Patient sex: M
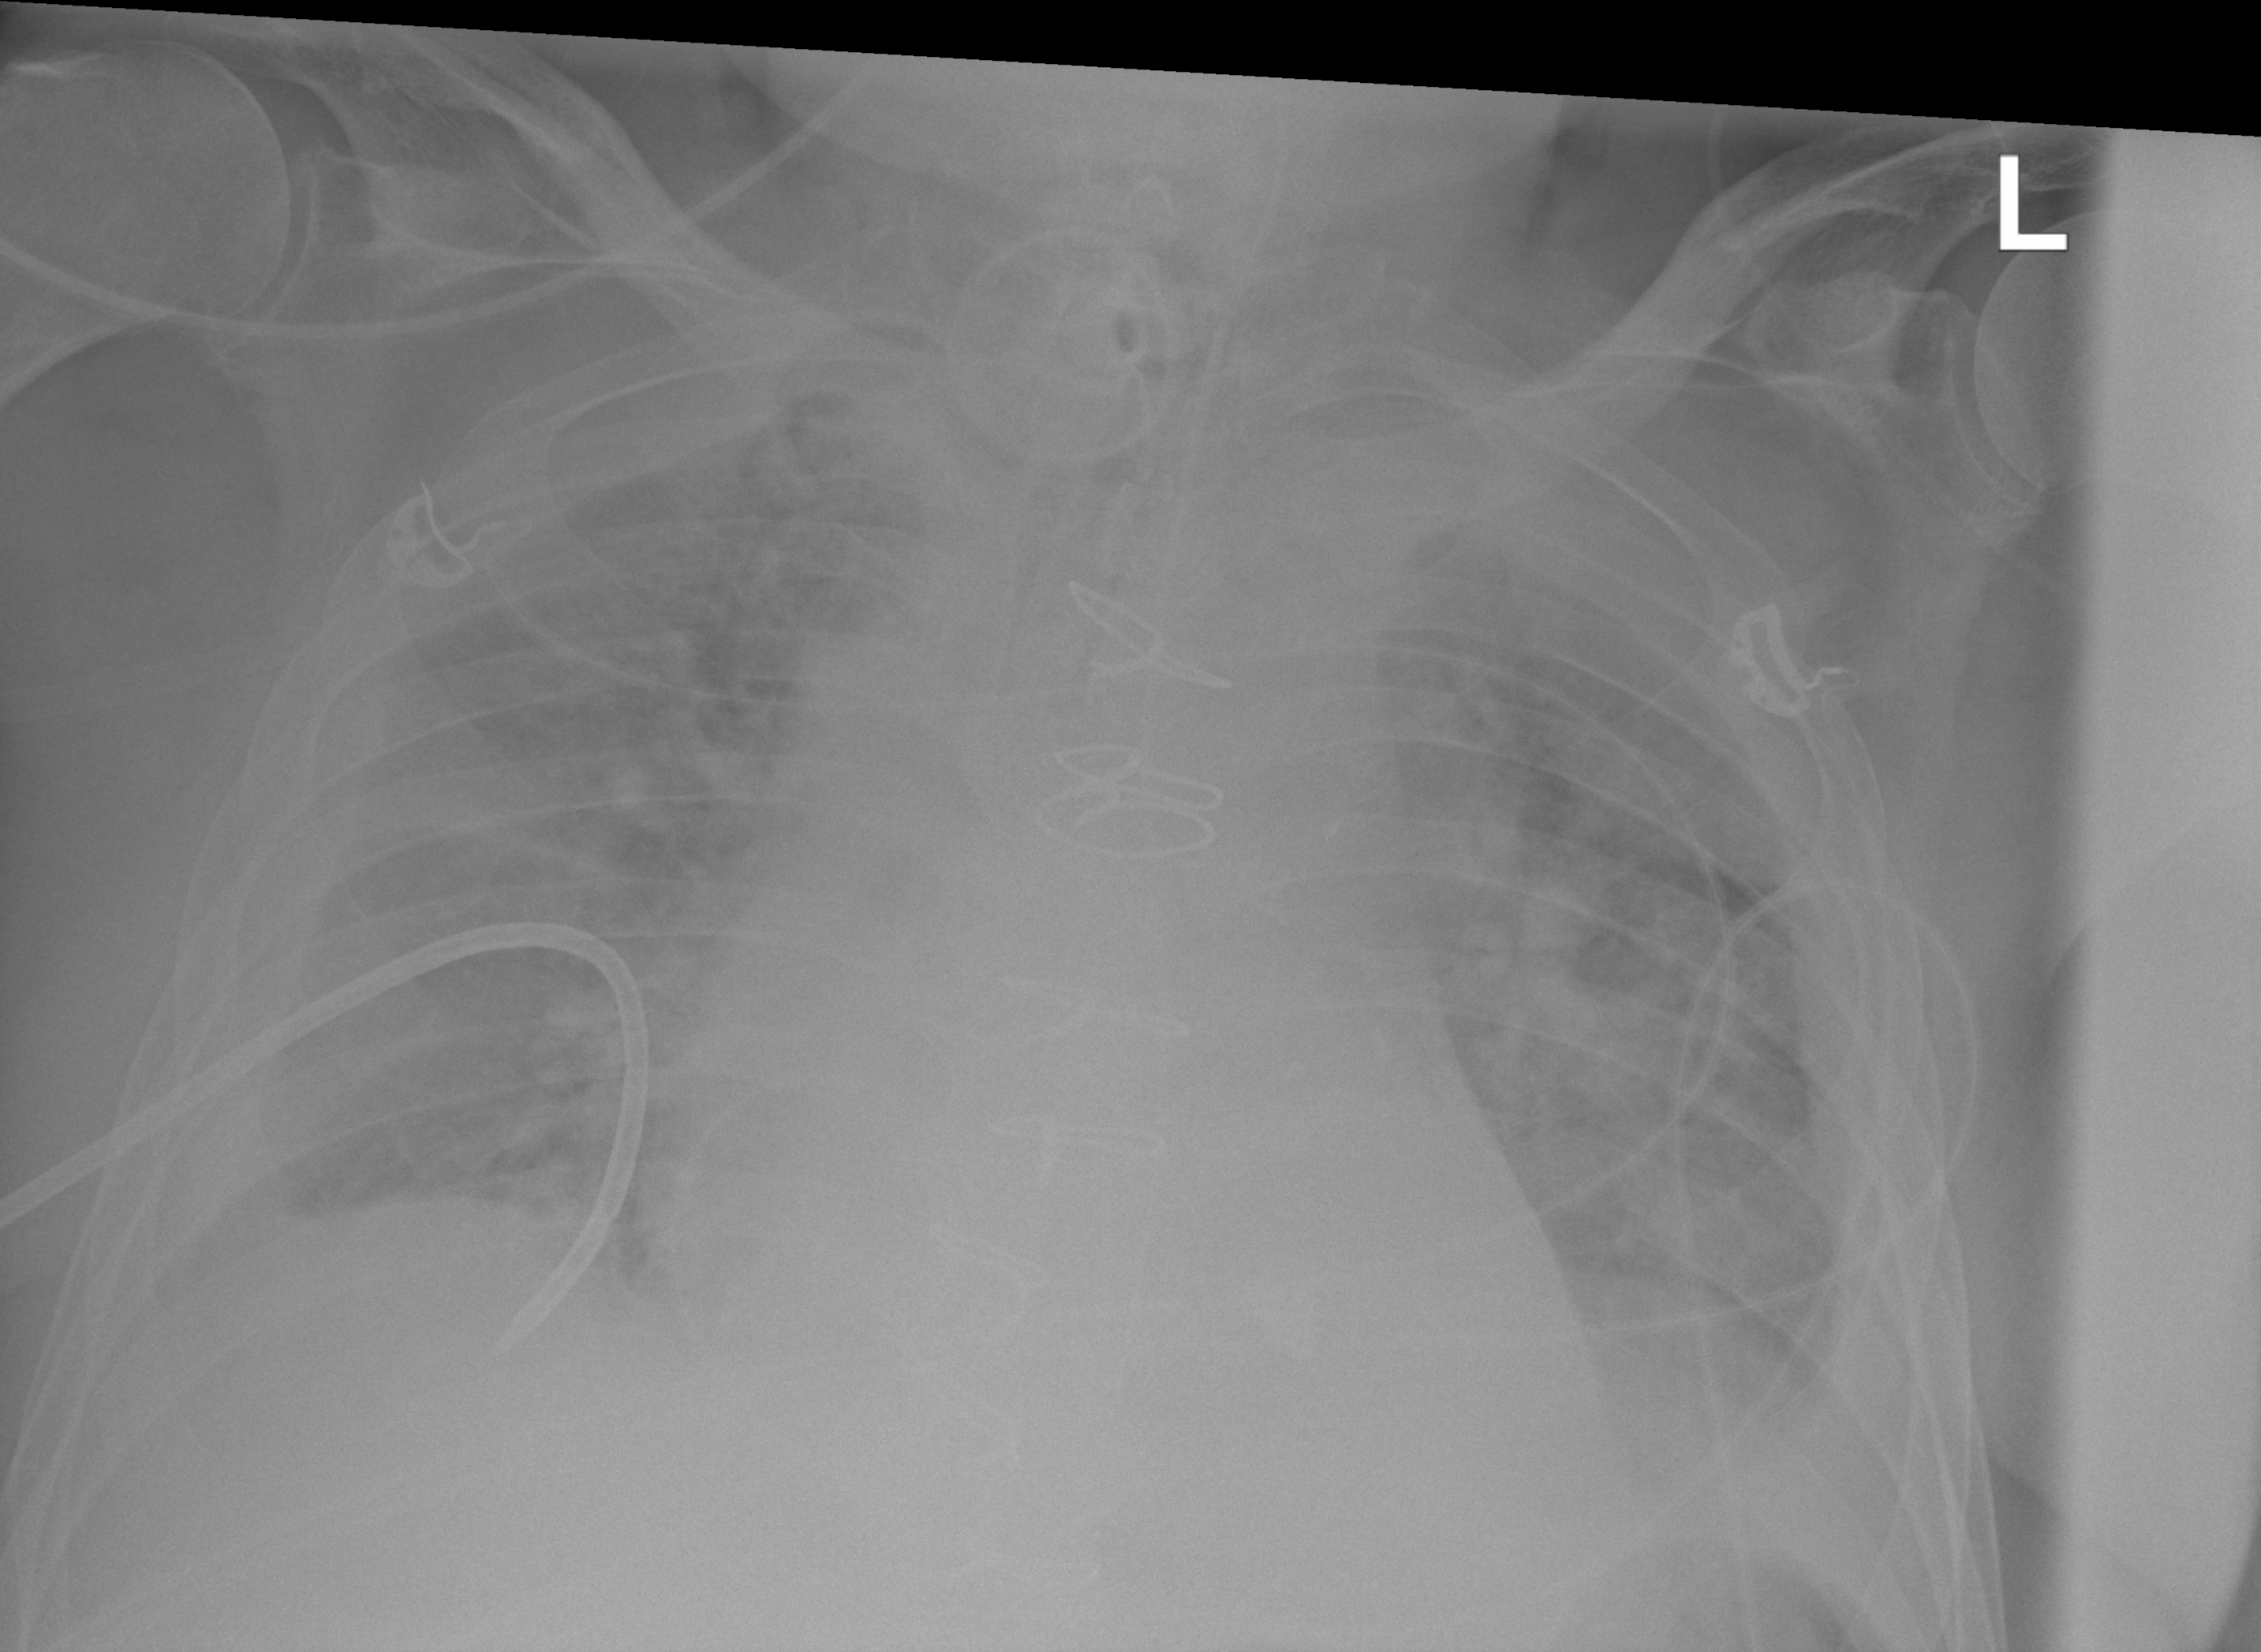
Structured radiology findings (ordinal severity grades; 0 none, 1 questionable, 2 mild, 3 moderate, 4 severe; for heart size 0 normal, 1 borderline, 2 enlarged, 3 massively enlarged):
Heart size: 2
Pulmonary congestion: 2
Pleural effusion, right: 2
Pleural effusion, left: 3
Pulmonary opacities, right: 2
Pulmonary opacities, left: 2
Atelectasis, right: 2
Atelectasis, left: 2